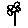
Label: flower